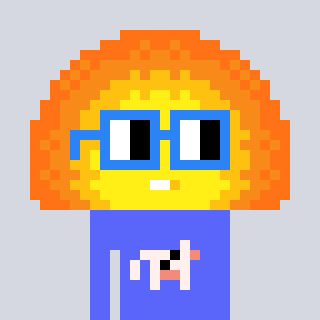
a pixel art character with square blue glasses, a sunset-shaped head and a purple-colored body on a cool background